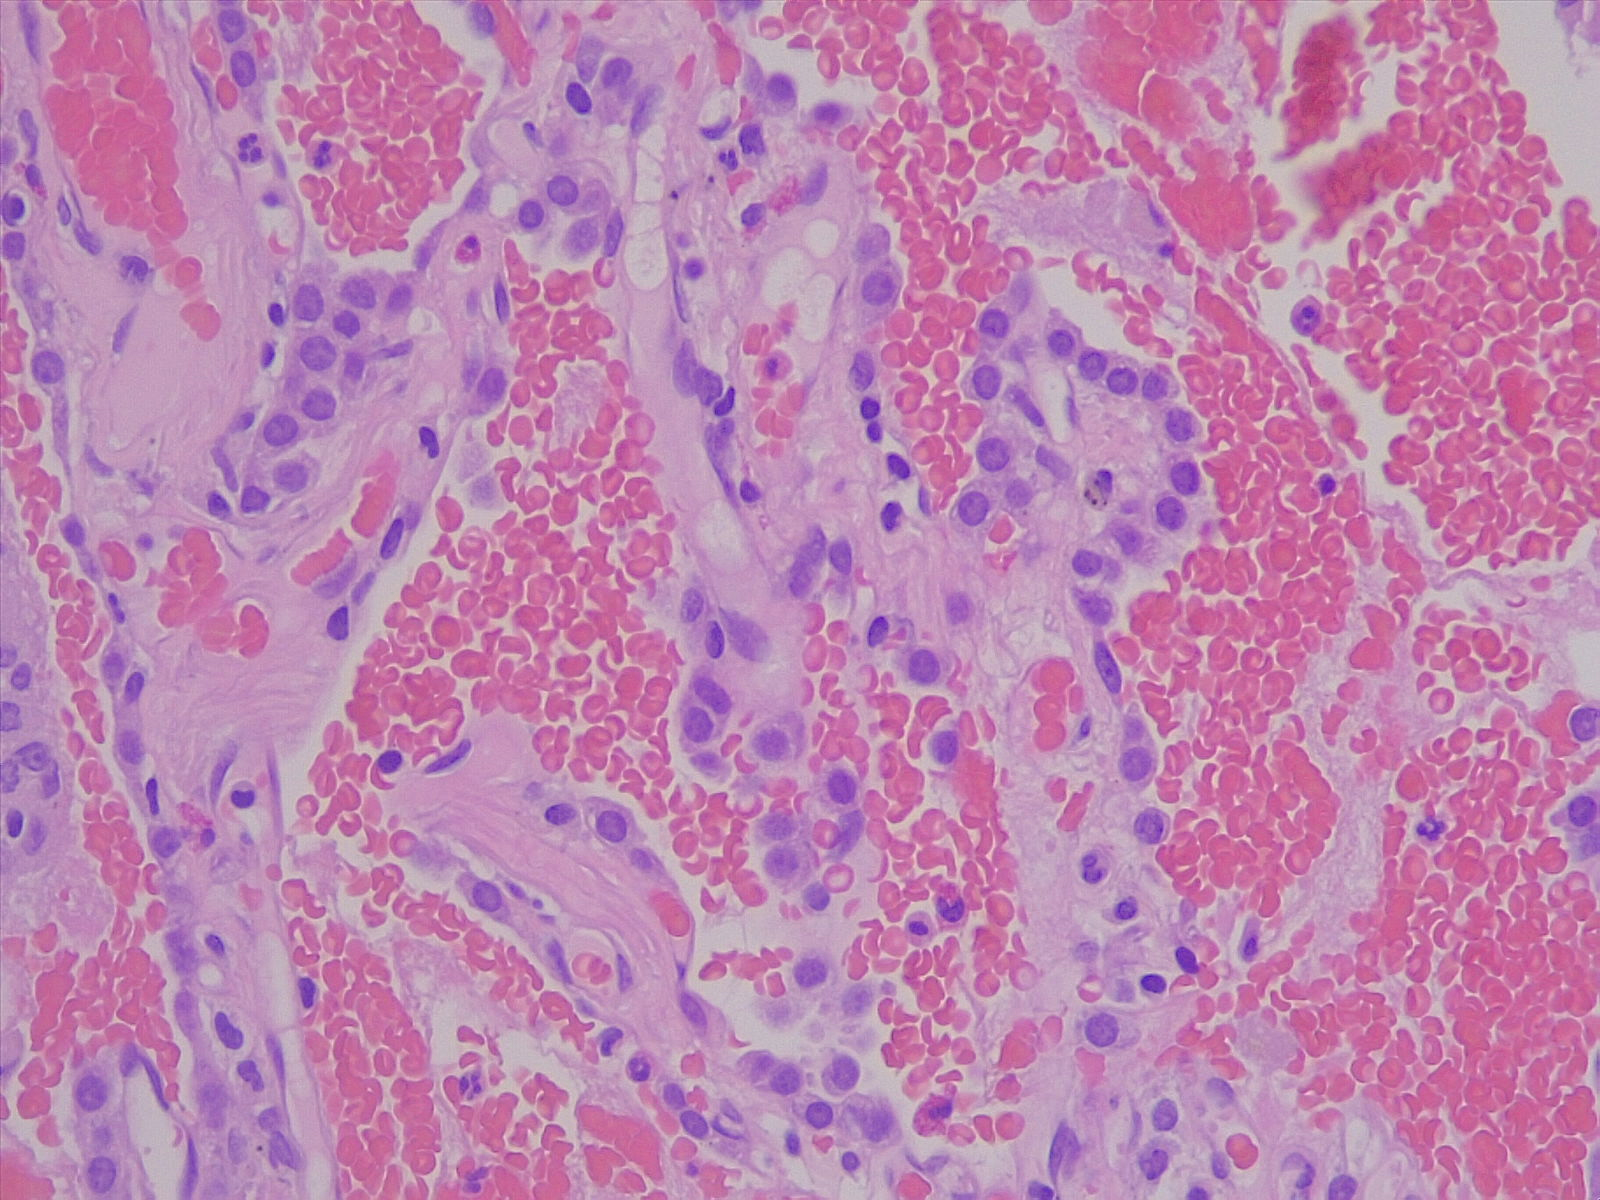
Label: normal lung tissue